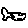
Label: fish